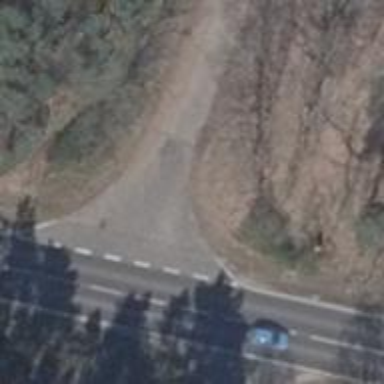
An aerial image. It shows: Road with "give way" sign.